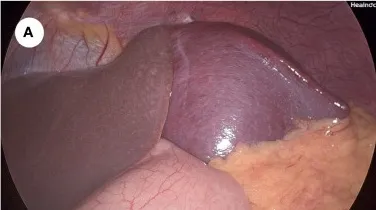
Key surgical procedure of laparoscopic total splenectomy. (A) Overview of the spleen and the splenic cyst on laparoscopy.
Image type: medical_photograph (other_medical_photograph)